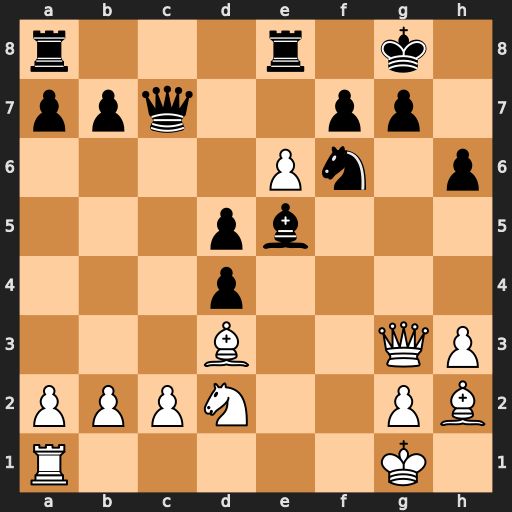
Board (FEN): r3r1k1/ppq2pp1/4Pn1p/3pb3/3p4/3B2QP/PPPN2PB/R5K1
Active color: w
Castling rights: -
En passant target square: -
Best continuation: Qxe5 Qxe5 Bxe5